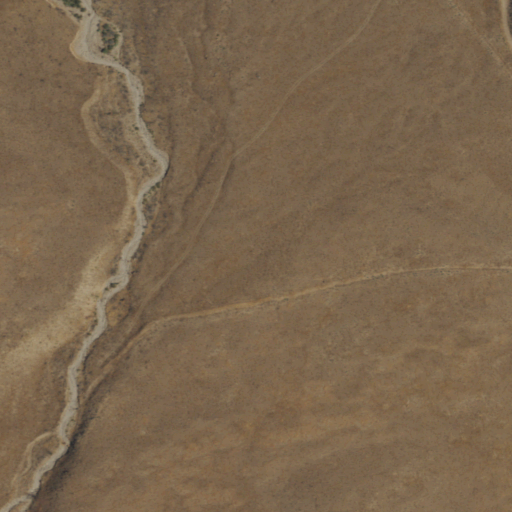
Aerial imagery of valley in Nevada named Secret Canyon containing grassland and shrub